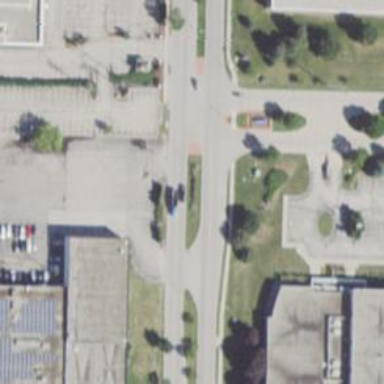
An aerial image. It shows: Secondary road with separate sidewalks.